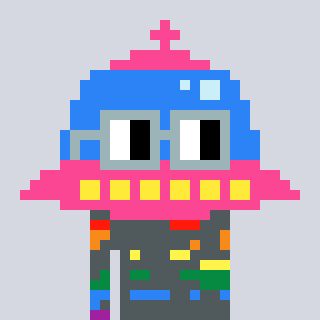
a pixel art character with square dark gray glasses, a ufo-shaped head and a grayscale-colored body on a cool background